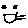
Label: smiley face